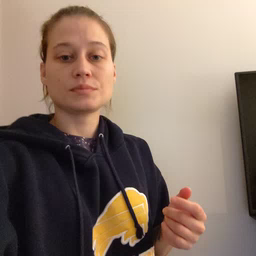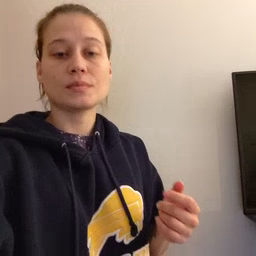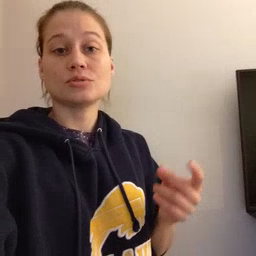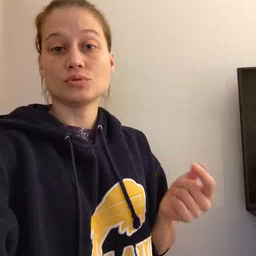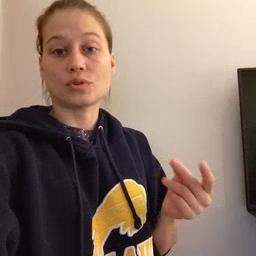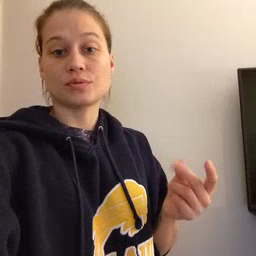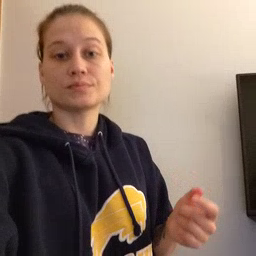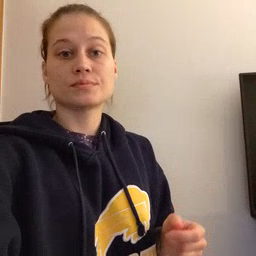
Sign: dog